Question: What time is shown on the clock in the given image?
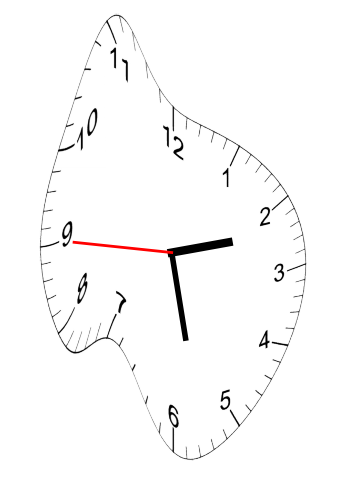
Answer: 02:27:45